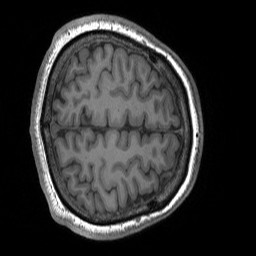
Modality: T1w
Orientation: axial
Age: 21
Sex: male
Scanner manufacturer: siemens
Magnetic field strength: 3 T
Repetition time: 1.8 s
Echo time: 0.00252 s